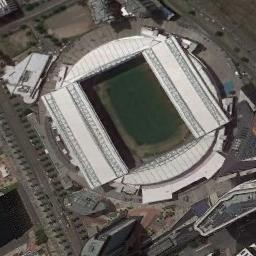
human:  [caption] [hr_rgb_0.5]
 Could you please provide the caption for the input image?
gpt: Oval stadium surrounded by buildings and parking lot .

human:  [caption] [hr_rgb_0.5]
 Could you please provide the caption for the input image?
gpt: There are many buildings beside the stadium .

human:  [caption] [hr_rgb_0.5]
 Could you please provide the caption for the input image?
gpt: The stadium is on the bare land next to some buildings .

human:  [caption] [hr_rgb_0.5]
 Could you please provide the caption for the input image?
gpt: The stadium has a blue roof on three sides and a red roof on the other side .

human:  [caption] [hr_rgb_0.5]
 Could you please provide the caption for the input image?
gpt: There are some buildings near the stadium .